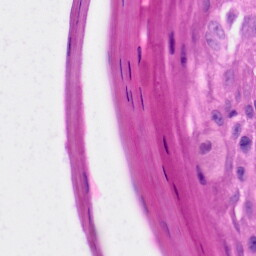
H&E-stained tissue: Skin